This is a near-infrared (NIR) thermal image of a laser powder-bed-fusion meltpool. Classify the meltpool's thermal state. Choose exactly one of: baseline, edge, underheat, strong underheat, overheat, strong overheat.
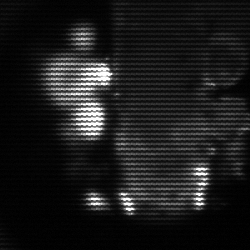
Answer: strong underheat